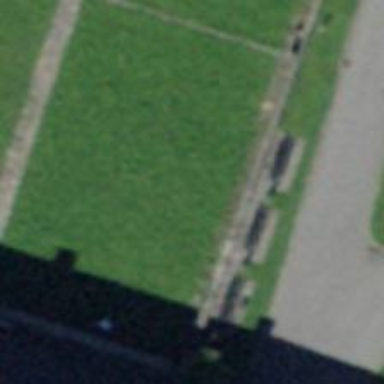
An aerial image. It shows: Bench for seating.